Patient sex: M
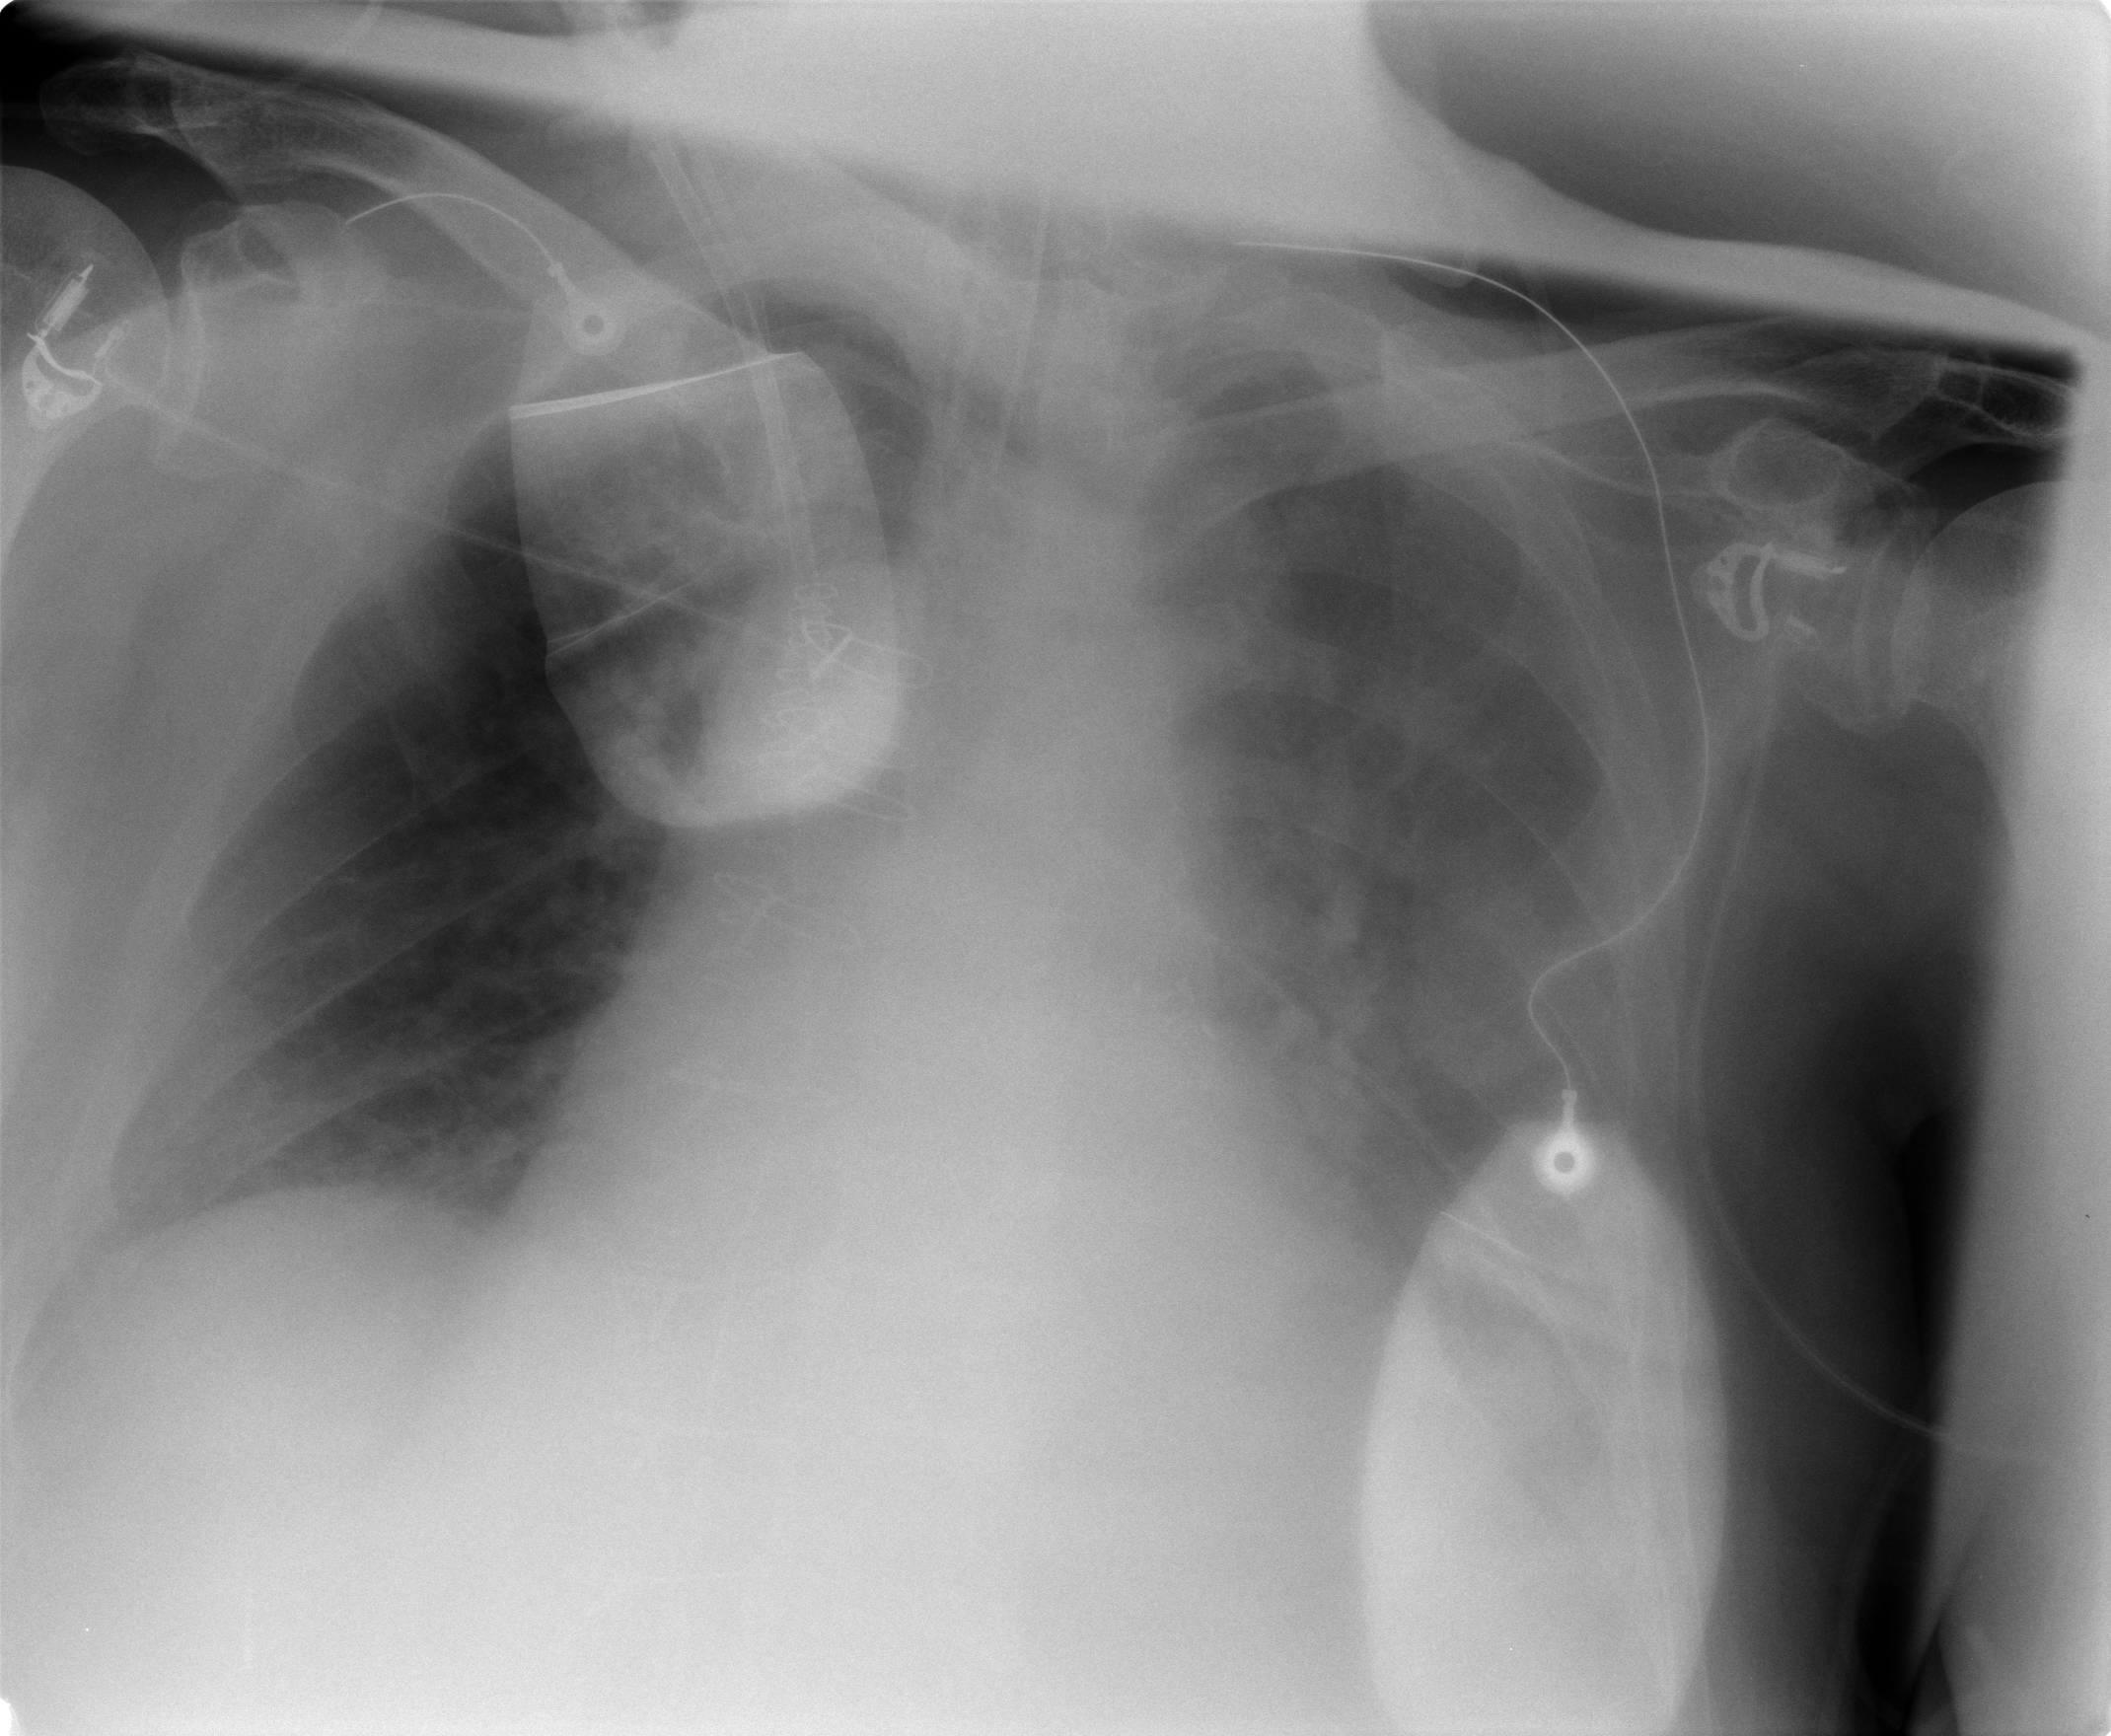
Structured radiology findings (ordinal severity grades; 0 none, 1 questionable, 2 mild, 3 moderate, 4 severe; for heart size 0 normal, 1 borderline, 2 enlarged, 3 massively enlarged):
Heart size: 3
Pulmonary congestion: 0
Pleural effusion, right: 1
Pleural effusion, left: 2
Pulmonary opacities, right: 0
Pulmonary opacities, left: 1
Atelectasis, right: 0
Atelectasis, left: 2